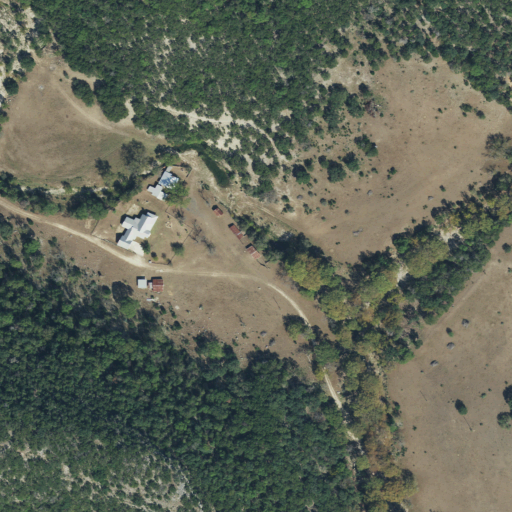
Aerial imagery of valley in Texas named Cottonwood Canyon containing evergreen forest, shrub, woody wetlands, grassland, and open development